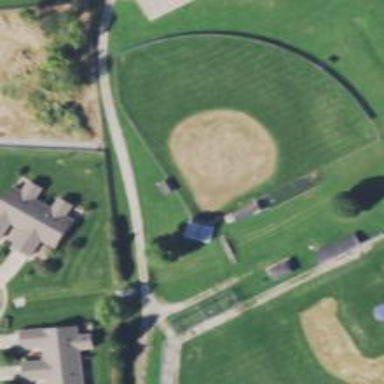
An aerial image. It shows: Baseball pitch for leisure and sports activities.